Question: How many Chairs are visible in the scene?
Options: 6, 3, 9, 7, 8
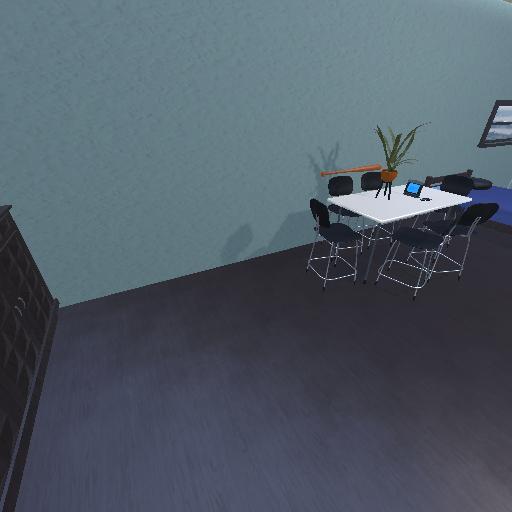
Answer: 6